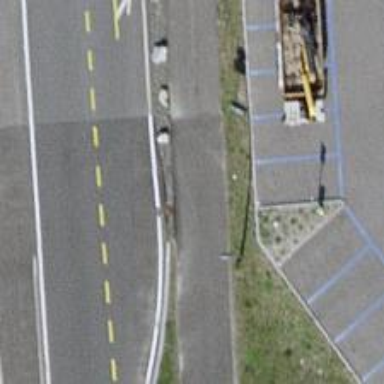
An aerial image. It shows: Block barrier.